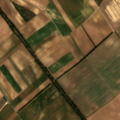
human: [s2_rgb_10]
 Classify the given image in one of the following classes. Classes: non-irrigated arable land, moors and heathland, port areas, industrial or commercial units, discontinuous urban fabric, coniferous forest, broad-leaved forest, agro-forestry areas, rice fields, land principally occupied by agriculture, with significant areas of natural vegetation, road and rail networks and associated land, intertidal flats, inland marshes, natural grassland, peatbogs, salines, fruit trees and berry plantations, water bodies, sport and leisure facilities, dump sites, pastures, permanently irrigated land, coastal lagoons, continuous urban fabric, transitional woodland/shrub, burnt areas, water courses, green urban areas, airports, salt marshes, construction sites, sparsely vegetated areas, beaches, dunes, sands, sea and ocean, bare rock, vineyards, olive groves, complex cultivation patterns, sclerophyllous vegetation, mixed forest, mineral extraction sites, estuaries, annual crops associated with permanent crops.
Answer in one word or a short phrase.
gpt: non-irrigated arable land